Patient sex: M
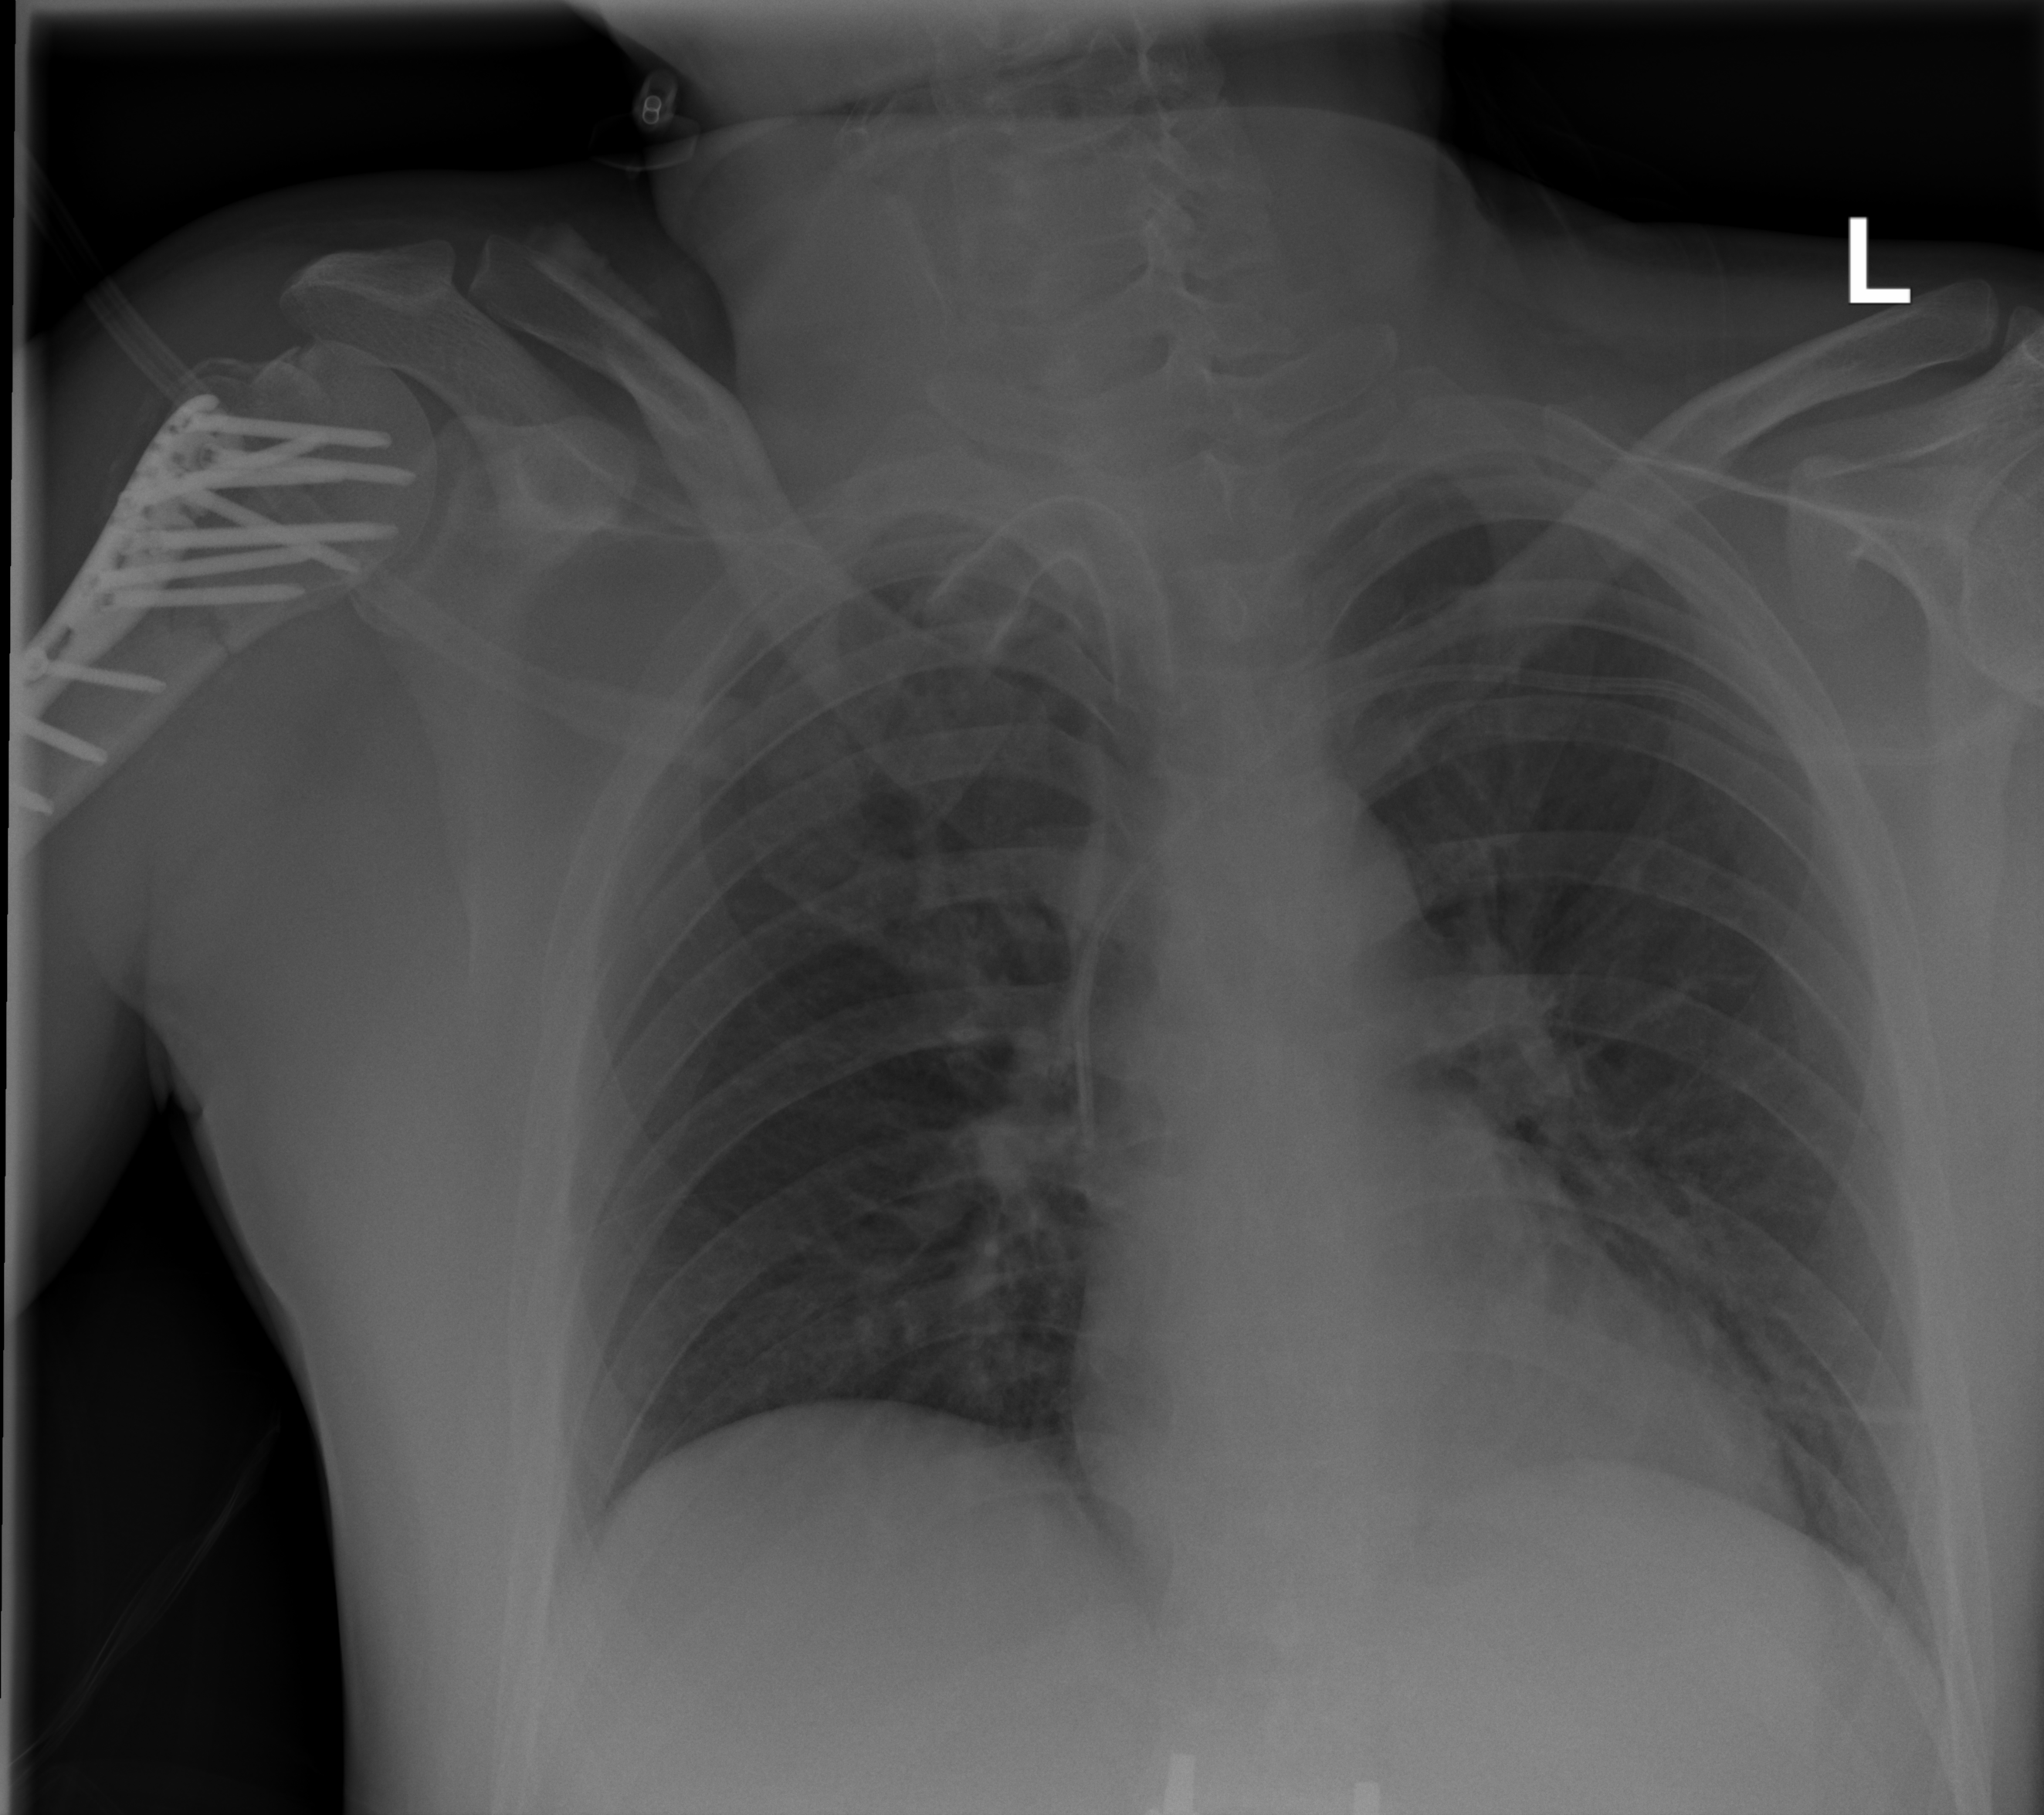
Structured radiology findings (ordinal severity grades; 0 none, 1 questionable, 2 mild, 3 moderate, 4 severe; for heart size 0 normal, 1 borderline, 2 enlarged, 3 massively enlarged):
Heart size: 0
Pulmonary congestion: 0
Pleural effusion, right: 0
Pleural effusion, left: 0
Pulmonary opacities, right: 0
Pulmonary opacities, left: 1
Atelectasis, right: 2
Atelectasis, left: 2